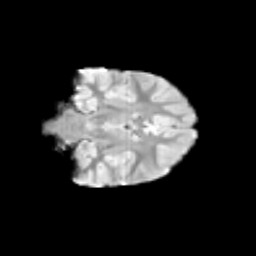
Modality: T2w
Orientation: coronal
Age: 9
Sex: female
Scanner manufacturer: siemens
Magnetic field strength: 3 T
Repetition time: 3.8 s
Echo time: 0.07 s